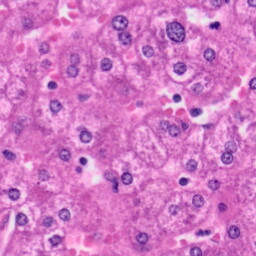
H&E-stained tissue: Liver